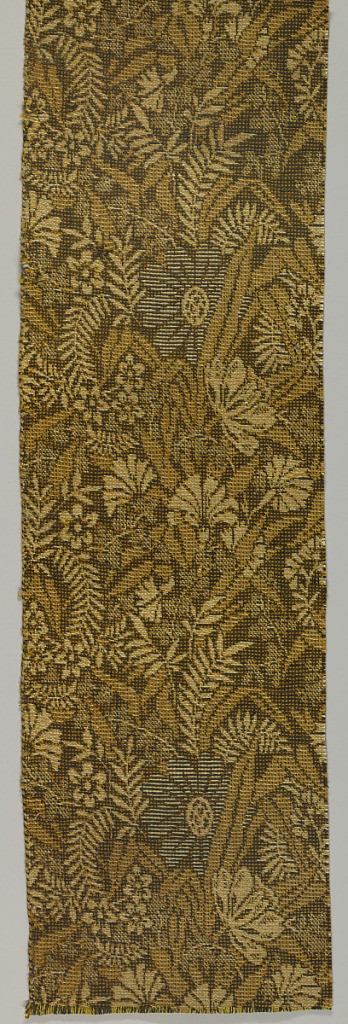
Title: Carpet fragment
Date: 1860–70
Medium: wool Technique: machine made
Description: Floral design in shades of brown, cream, gray, and dull orange.